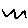
Label: zigzag